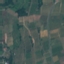
Label: PermanentCrop